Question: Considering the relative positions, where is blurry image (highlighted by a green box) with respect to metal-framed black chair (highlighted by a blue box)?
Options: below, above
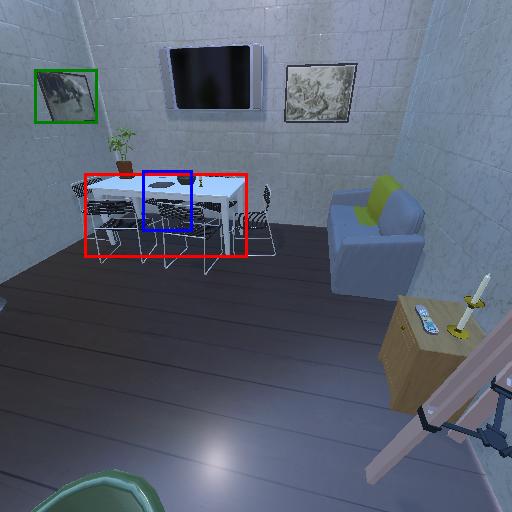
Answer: below